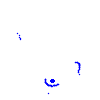
Particle: proton